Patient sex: F
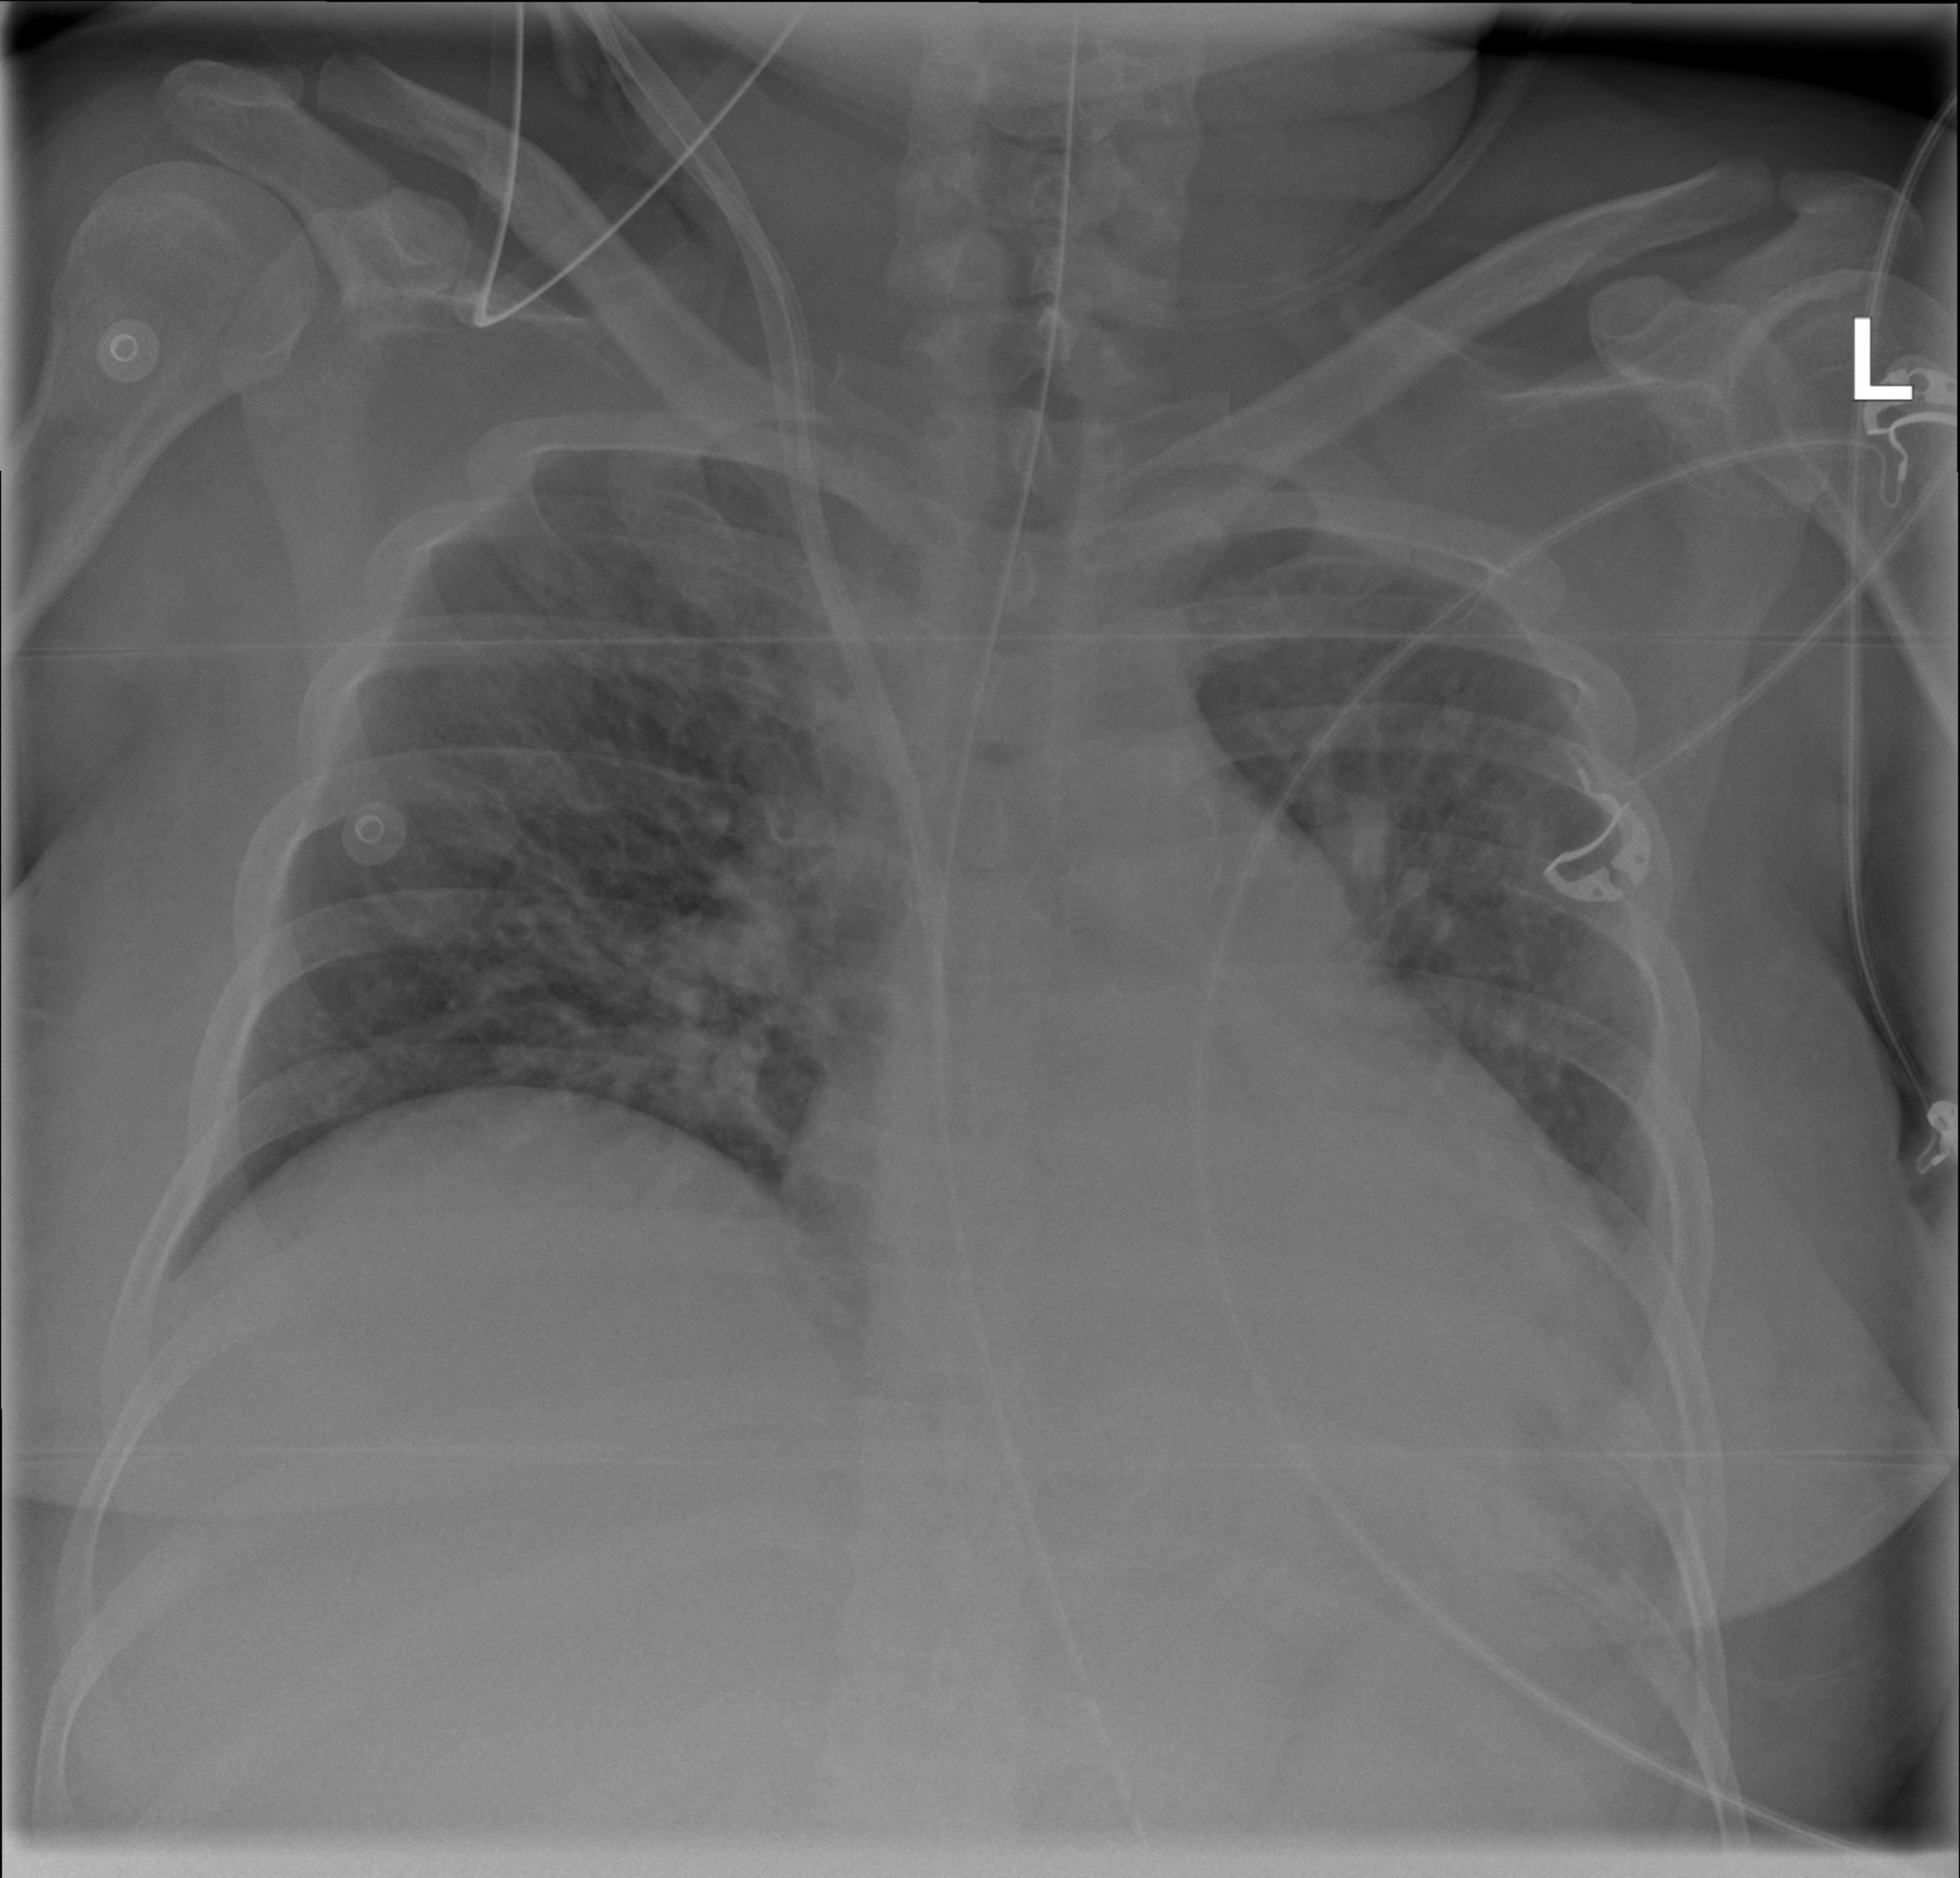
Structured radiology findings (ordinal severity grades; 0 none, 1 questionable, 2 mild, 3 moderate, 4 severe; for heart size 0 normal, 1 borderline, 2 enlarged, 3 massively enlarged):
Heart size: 1
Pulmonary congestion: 2
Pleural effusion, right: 1
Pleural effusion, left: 2
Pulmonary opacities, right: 2
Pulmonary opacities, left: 2
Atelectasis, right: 2
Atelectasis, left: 2